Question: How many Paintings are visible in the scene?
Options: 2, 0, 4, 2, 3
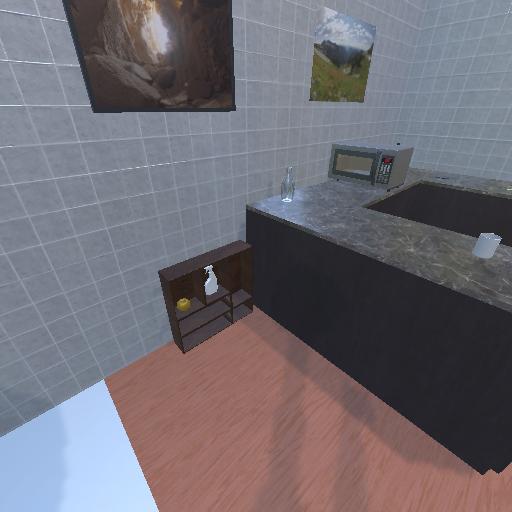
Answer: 2